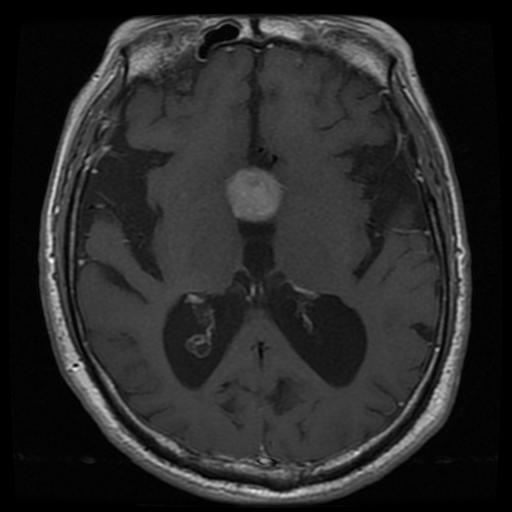
Label: pituitary